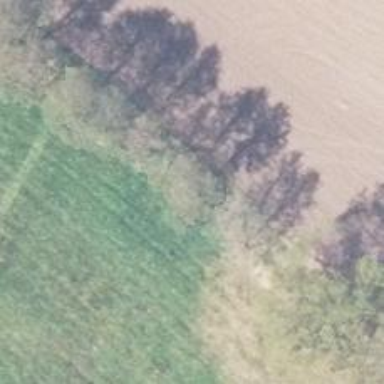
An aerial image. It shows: Row of deciduous broadleaved trees.